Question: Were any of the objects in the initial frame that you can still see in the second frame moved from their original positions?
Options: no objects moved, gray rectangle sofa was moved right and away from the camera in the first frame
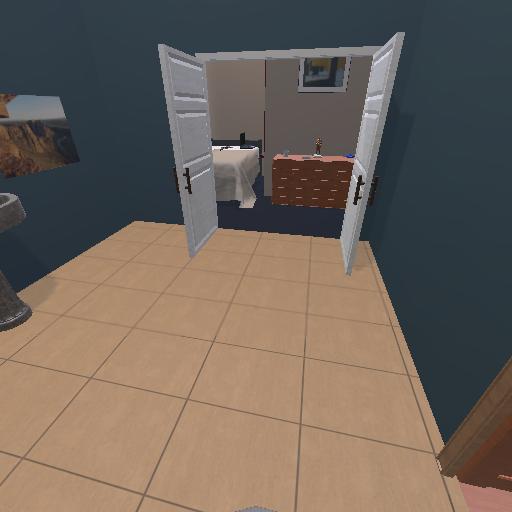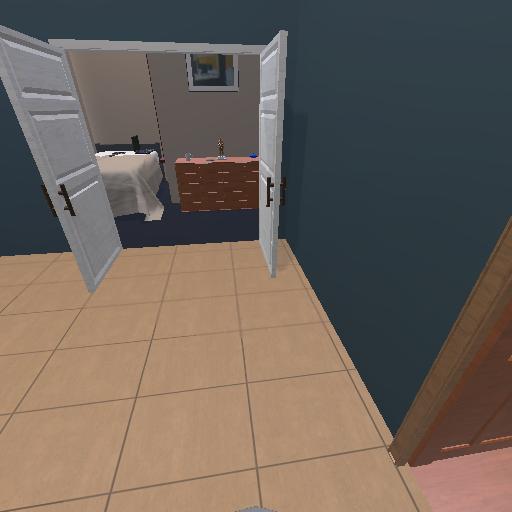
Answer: no objects moved